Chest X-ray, PA view. Patient: 32 years old, sex F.
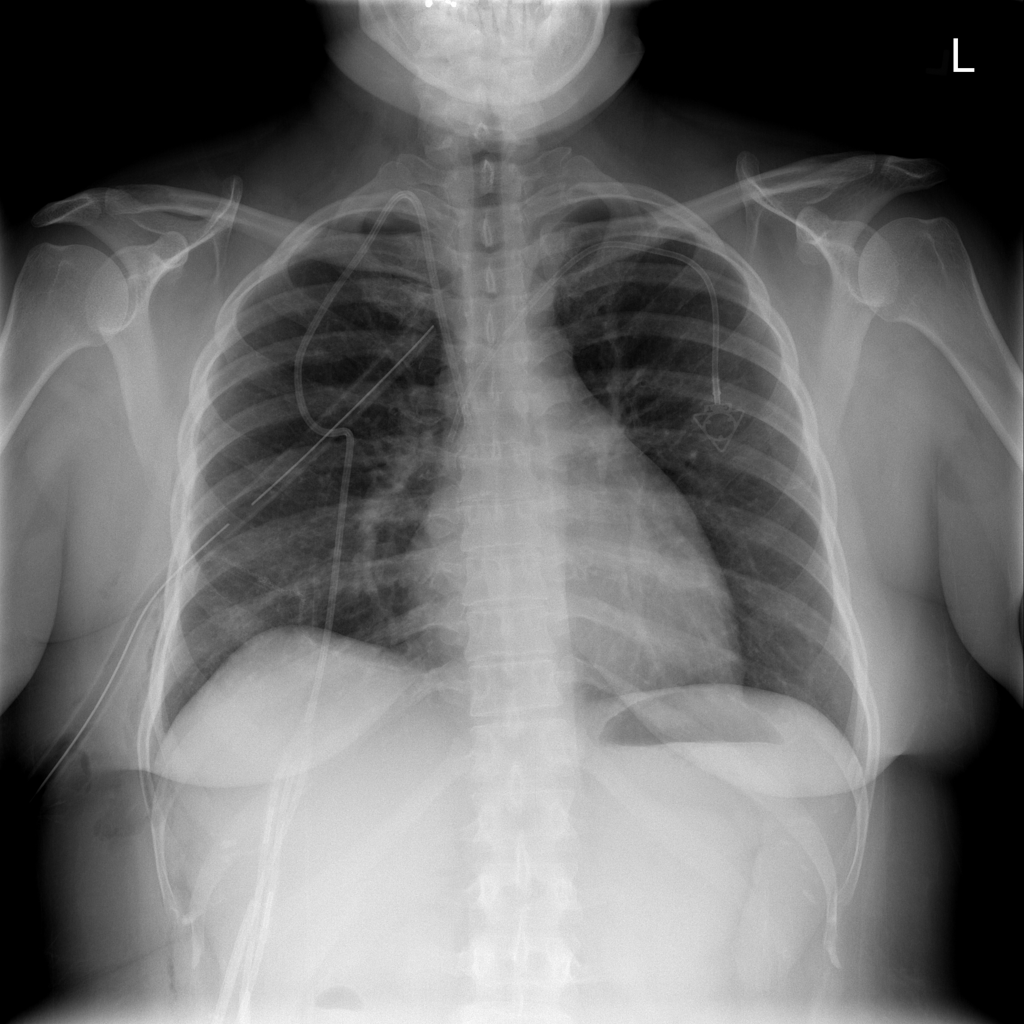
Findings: Emphysema, Infiltration